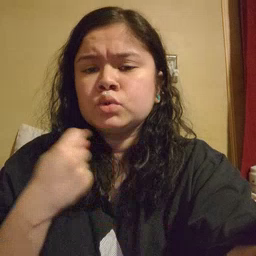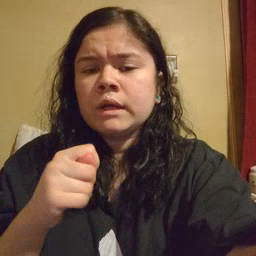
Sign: toy